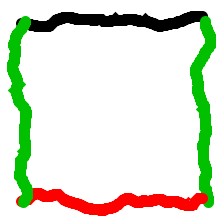
Shape: square